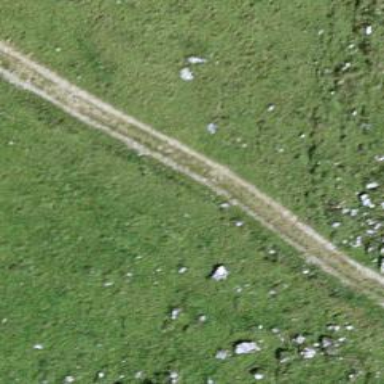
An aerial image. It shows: Track with grade2 tracktype.